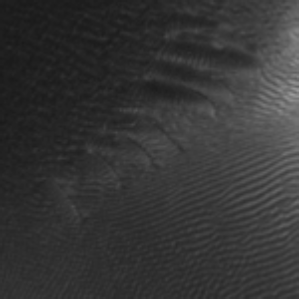
Label: frost